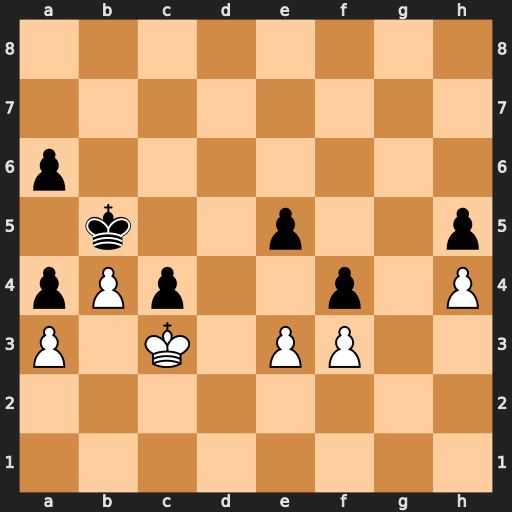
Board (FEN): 8/8/p7/1k2p2p/pPp2p1P/P1K1PP2/8/8
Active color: w
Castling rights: -
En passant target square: -
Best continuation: exf4 exf4 Kd4 c3 Kxc3